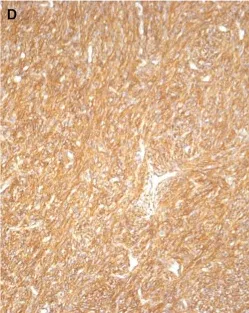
Histological findings. Immunohistochemical staining revealed strong expression of CD99. X100).
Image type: pathology (immunostaining)